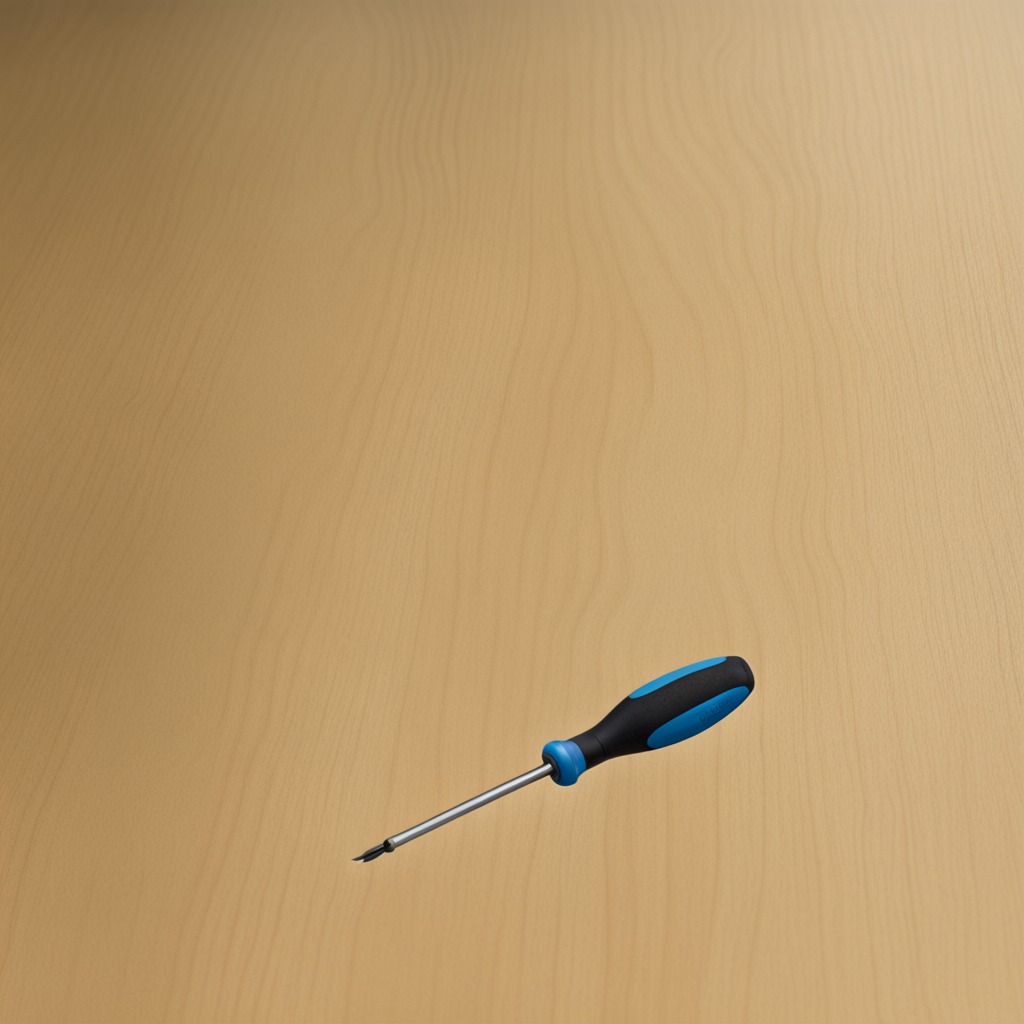
A screwdriver is lying on the plywood surface in a paint workshop lit by afternoon window light.